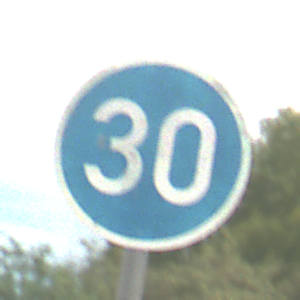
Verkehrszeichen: VorgeschriebeneMindestgeschwindigkeit
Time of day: MorningAfternoon
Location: Outdoor (Suburban)
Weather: PartlyCloudy
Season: NotSpecified
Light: Natural